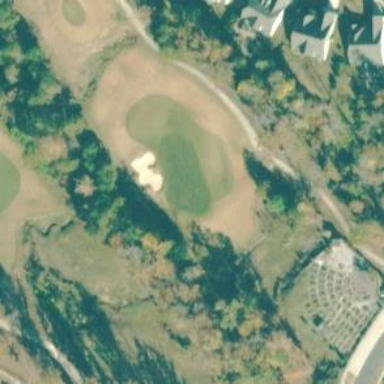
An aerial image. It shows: Grassy area designated as golf fairway.